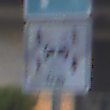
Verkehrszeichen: CarsharingfahrzeugeFrei
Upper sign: Parken
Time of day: SunriseSunset
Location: Outdoor (Urban)
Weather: Clear
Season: NotSpecified
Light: Natural